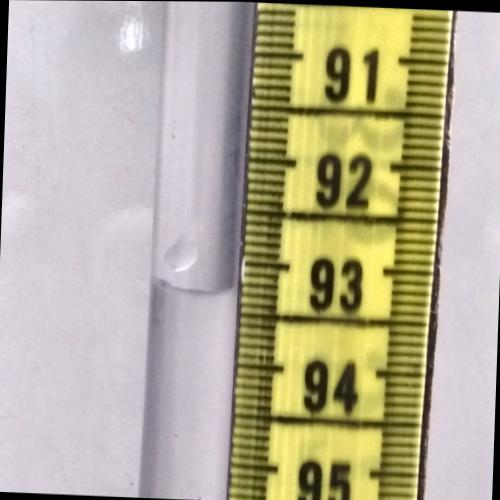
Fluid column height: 93.3 cm